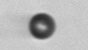
Label: bead